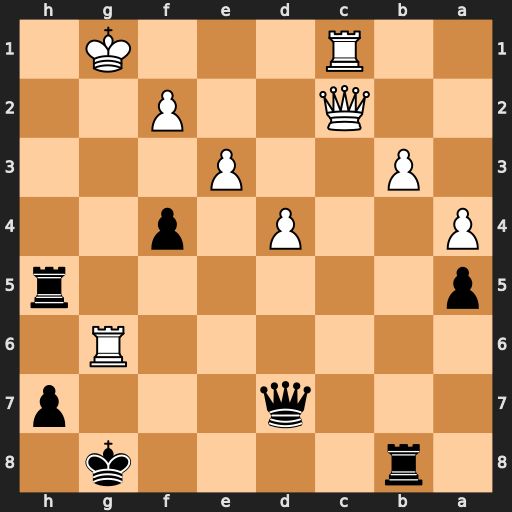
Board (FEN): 1r4k1/3q3p/6R1/p6r/P2P1p2/1P2P3/2Q2P2/2R3K1
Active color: b
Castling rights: -
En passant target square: -
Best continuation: hxg6 Qxg6+ Qg7